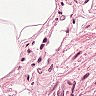
Metastatic tissue present: no